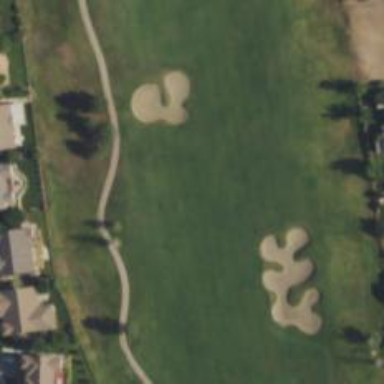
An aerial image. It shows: Golf hole.